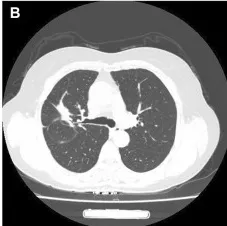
Clinical course according to CT scans. (B) PR on icotinib in June 2020.
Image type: radiology (ct)